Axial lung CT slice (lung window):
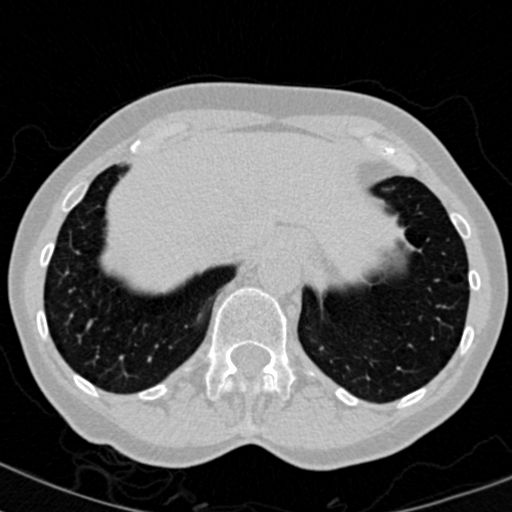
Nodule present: no